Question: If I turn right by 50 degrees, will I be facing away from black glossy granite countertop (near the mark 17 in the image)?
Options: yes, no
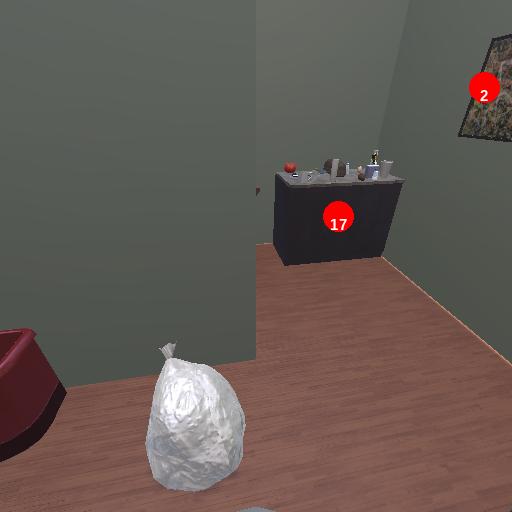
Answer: yes